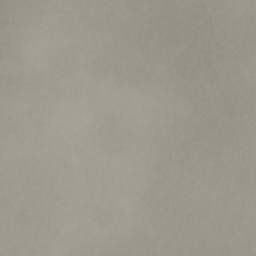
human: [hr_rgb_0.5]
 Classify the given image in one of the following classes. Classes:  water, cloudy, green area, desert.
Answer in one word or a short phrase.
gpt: cloudy